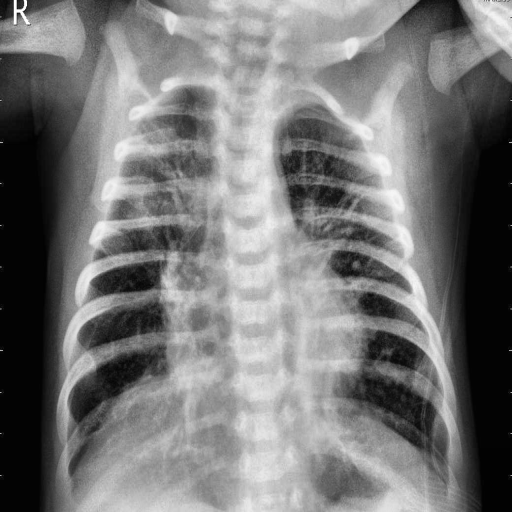
Finding: PNEUMONIA